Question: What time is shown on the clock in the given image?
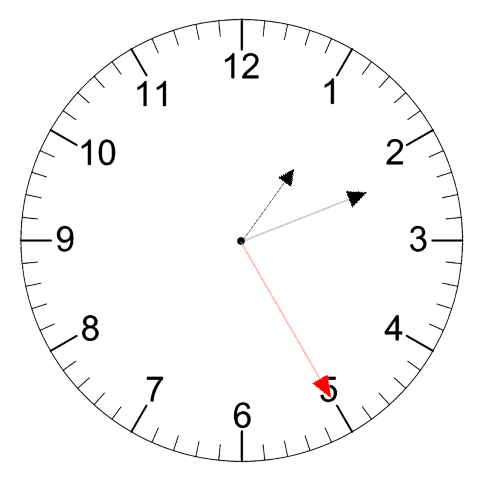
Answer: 01:11:25